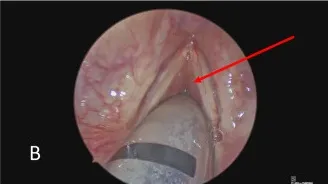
Case 1 glottis images. (
B) Glottis showing relative sparing of vocal cords and false cords, but profound subglottic oedema.
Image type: endoscopy (airway_endoscopy)